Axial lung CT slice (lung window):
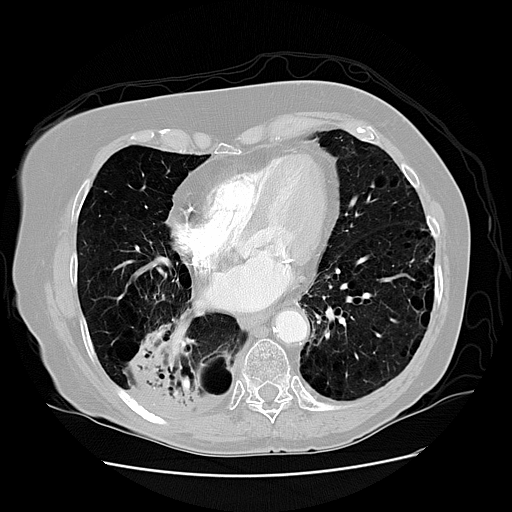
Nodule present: no